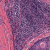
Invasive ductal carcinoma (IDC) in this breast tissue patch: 0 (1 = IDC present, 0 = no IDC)